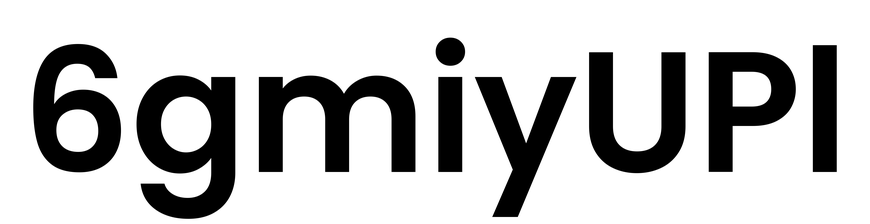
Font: Poppins-SemiBold